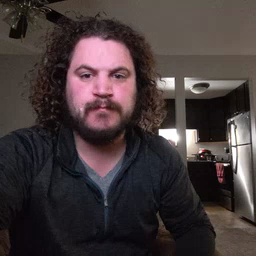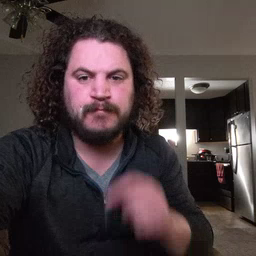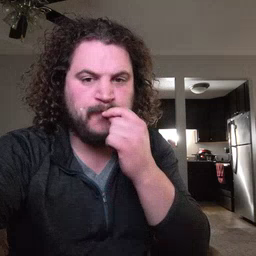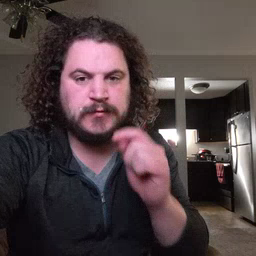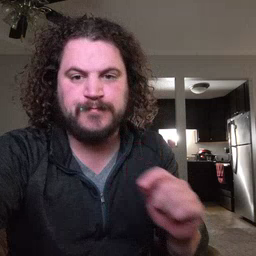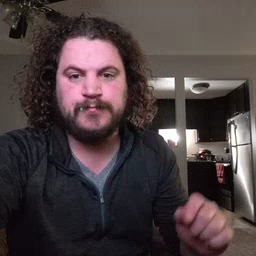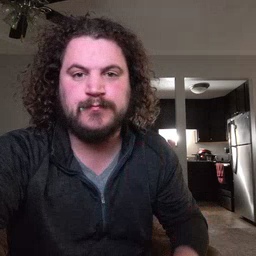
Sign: pencil